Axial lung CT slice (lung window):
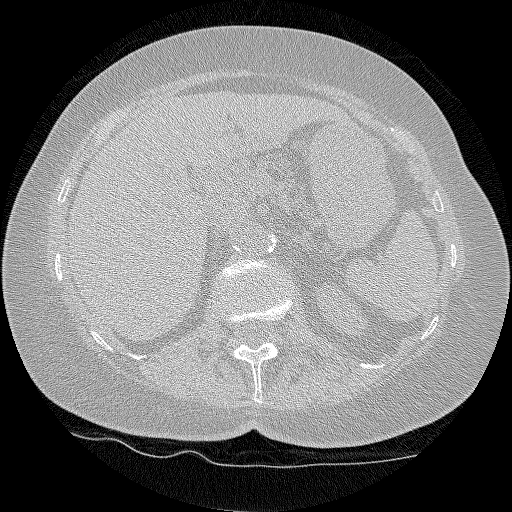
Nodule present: no